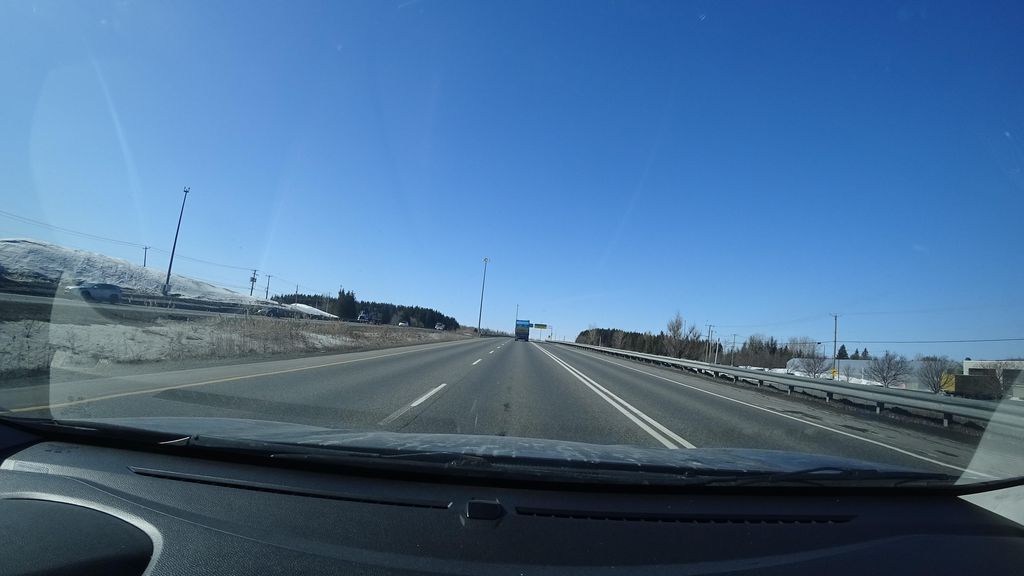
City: quebec_city